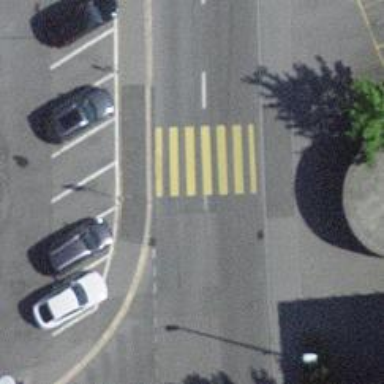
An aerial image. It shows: Sidewalk along the footway.